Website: macys
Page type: billing-address
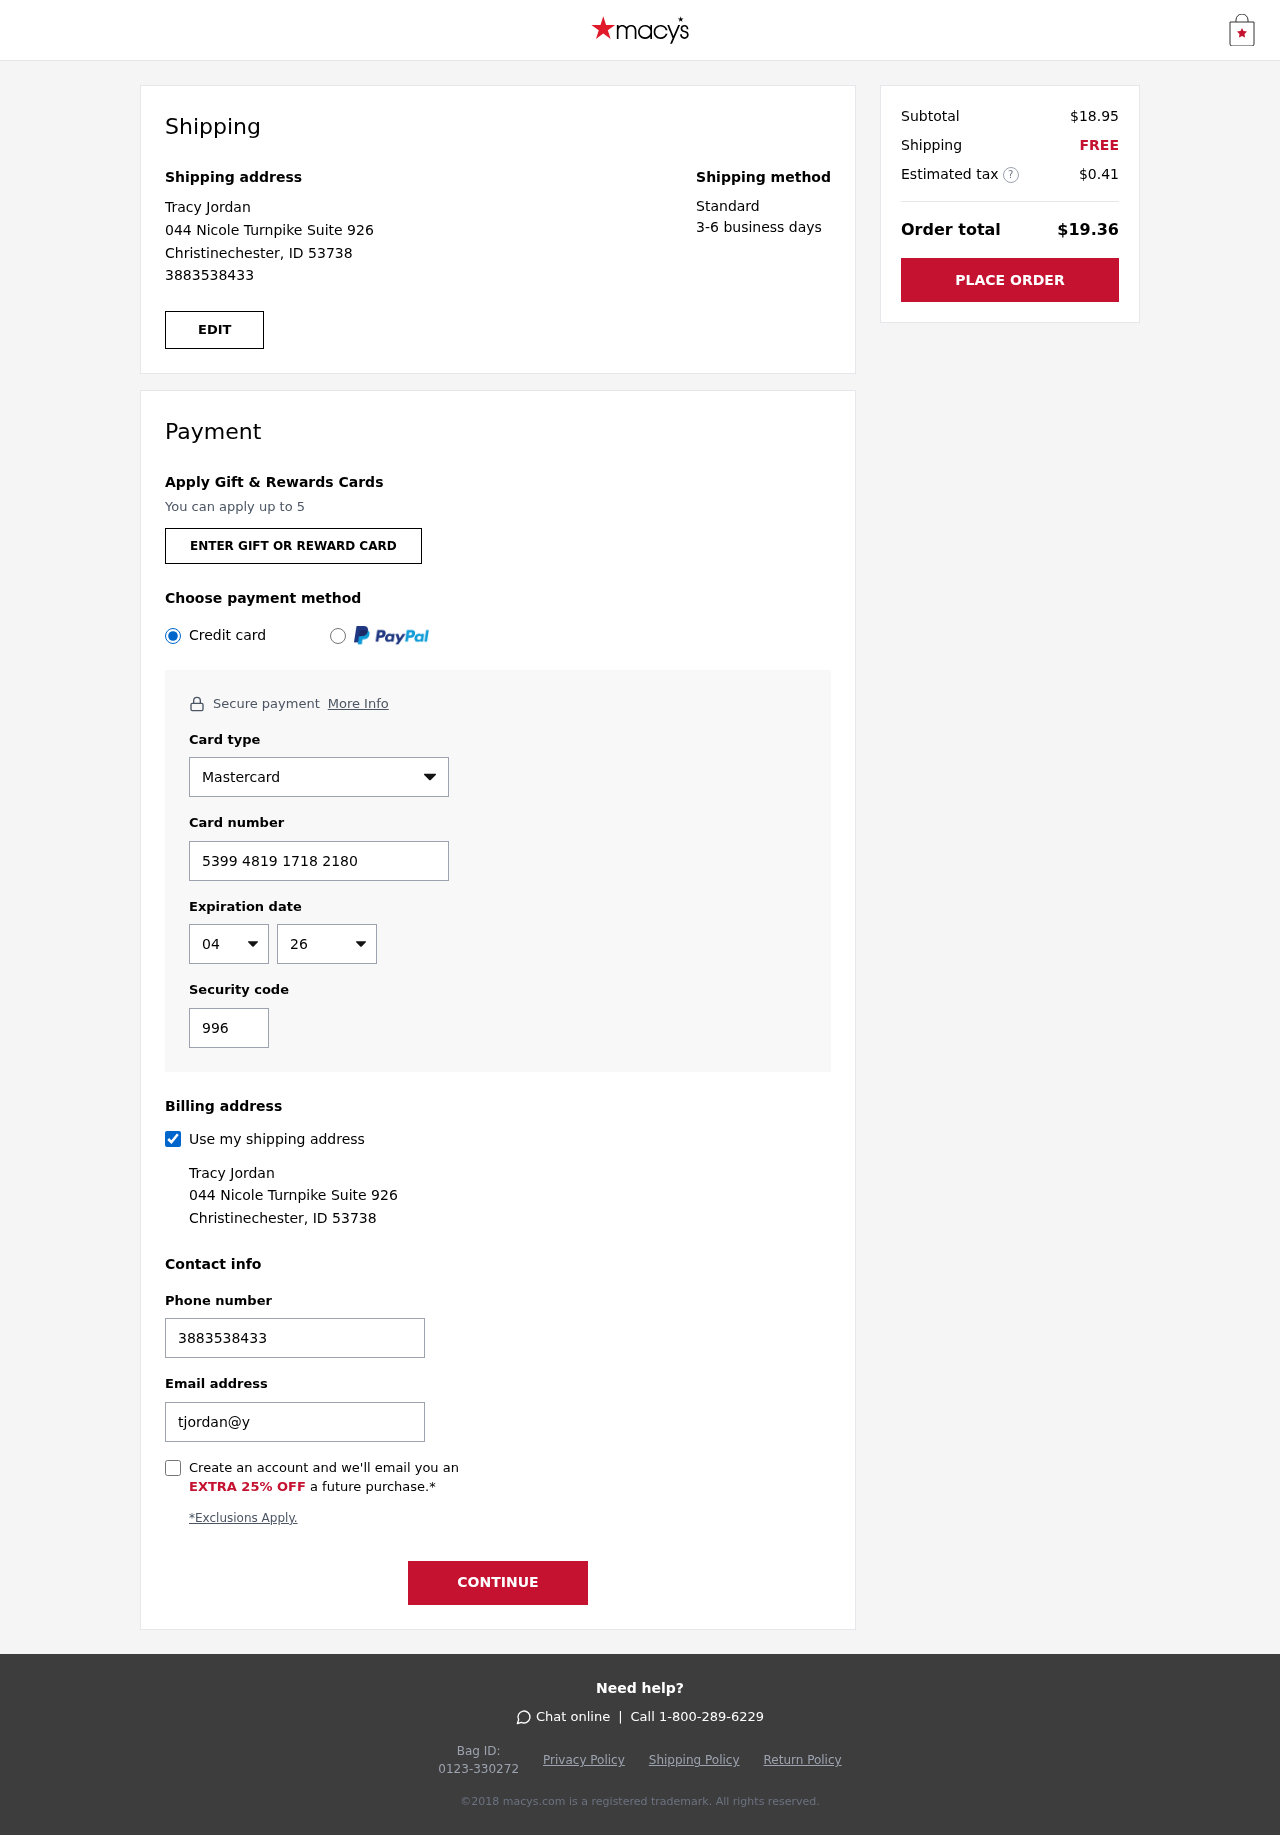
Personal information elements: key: PII_CARD_CVV
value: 996
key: PII_CARD_EXPIRY_MONTH
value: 04
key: PII_CARD_EXPIRY_YEAR
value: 26
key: PII_CARD_NUMBER
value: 5399 4819 1718 2180
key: PII_CARD_TYPE
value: Mastercard
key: PII_EMAIL
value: tjordan@yahoo.com
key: PII_FULLNAME
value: Tracy Jordan
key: PII_PHONE
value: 3883538433
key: PII_STREET
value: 044 Nicole Turnpike Suite 926
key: PII_CITY_STATE_ZIP
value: Christinechester, ID 53738
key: PII_FIRSTNAME
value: Tracy
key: PII_LASTNAME
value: Jordan
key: PII_FULLNAME2
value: Tracy Jordan
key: PII_FULLNAME3
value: Tracy Jordan
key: PII_FIRSTNAME2
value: Tracy
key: PII_FIRSTNAME3
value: Tracy
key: PII_LASTNAME2
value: Jordan
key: PII_LASTNAME3
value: Jordan
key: PII_FIRSTNAME_DERIVED
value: Tracy
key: PII_LASTNAME_DERIVED
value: Jordan
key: PII_FULLNAME_DERIVED
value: Tracy Jordan
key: PII_NAME_FULL_DERIVED
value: Tracy Jordan
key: PII_PHONE2
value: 3883538433
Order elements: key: ORDER_SUBTOTAL
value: $18.95
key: ORDER_SHIPPING_COST
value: FREE
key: ORDER_TAX
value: $0.41
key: ORDER_TOTAL
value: $19.36